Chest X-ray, AP view. Patient: 59 years old, sex M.
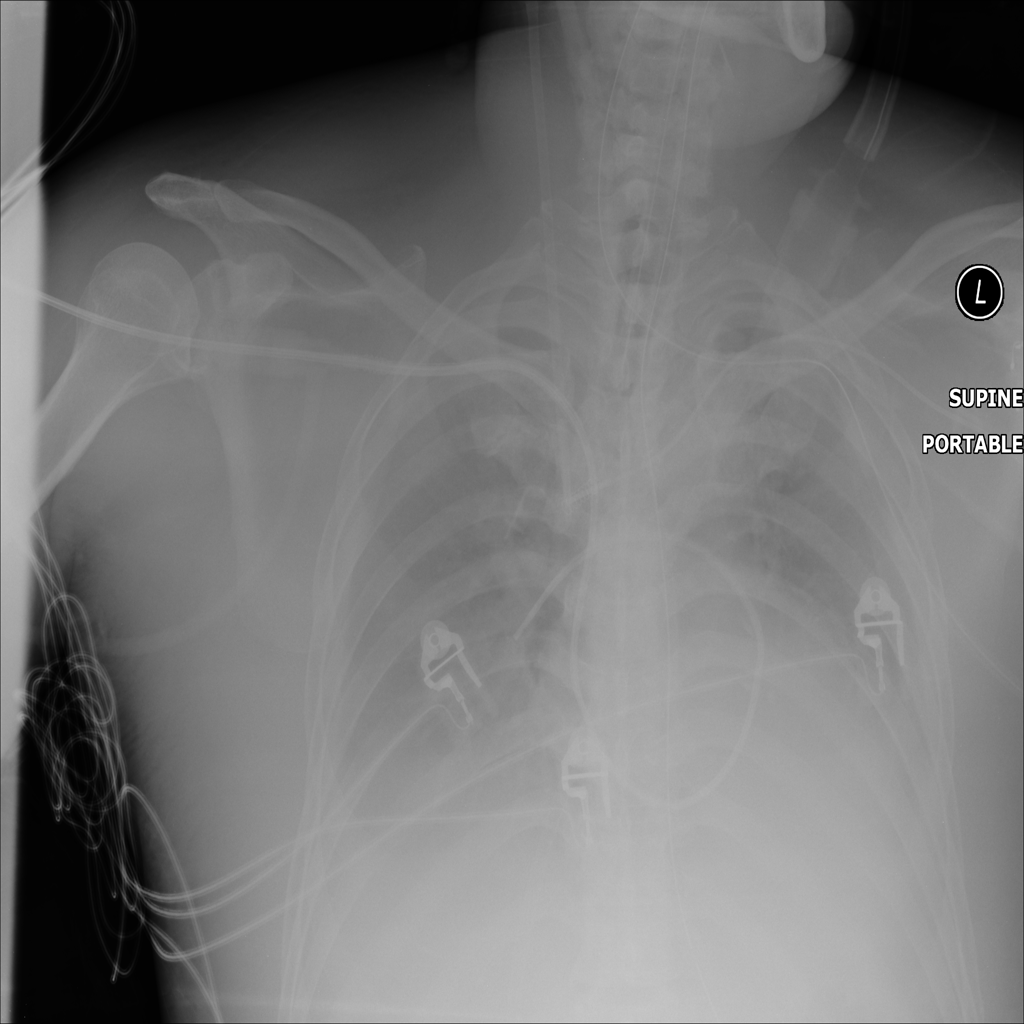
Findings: Effusion, Infiltration, Mass